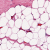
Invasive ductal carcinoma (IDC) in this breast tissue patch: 0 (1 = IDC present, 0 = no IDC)